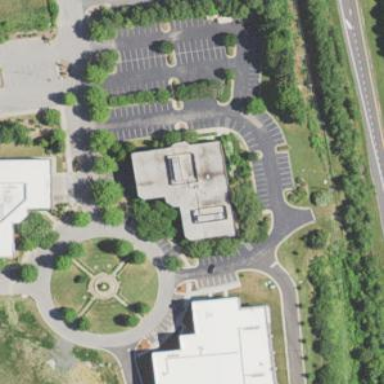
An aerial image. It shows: Commercial building.